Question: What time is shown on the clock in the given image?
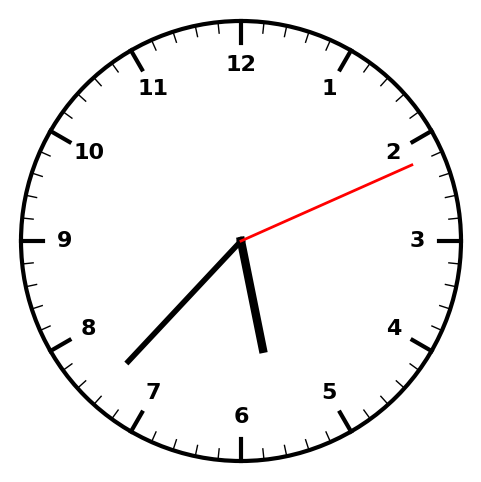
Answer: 05:37:11